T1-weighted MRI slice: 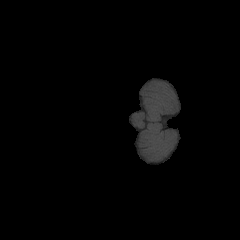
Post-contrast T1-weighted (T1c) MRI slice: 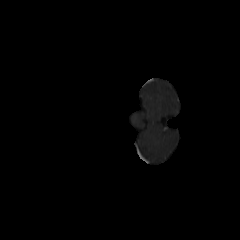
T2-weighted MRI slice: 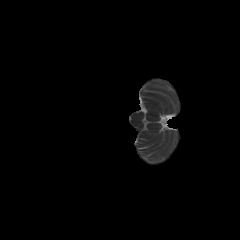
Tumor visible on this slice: no